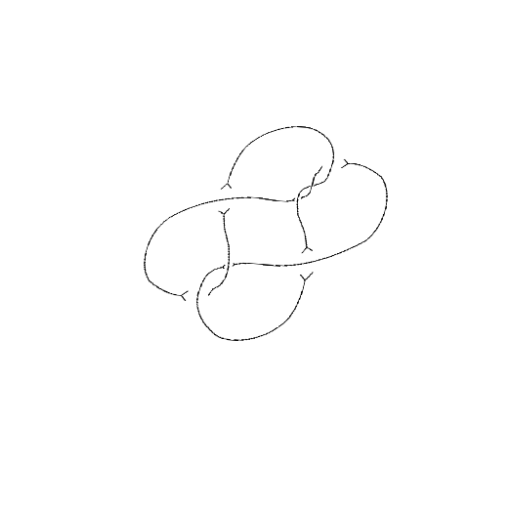
Crossing number: 7